The image is the raw time-domain waveform of a rolling-element bearing's vibration signal. Diagnose the bearing from this image, choosing from: normal, inner_race, outer_race, ball.
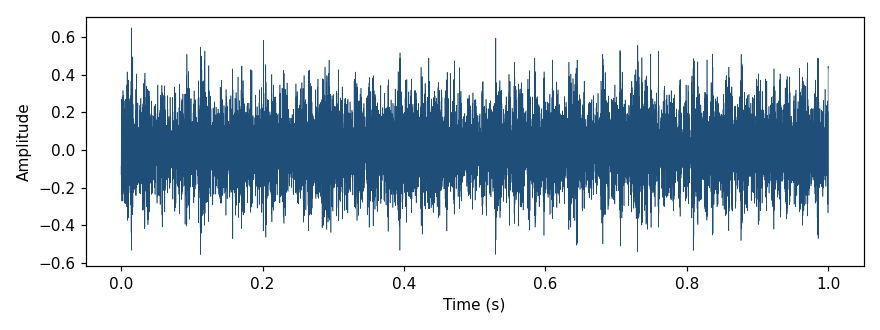
Answer: outer_race